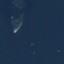
Land use / land cover class: SeaLake